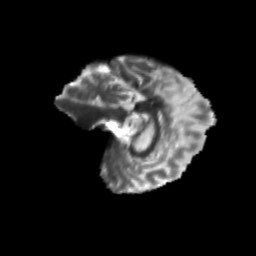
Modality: T2w
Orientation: sagittal
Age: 67
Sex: female
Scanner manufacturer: siemens
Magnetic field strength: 3 T
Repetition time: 4.71 s
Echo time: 0.0906 s